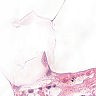
Metastatic tissue present: no